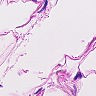
Metastatic tissue present: no